Question: I use the default comment form in django as the document.But the tages like "name","url" aren't suit my need.I need them become chinese.How can I change these tages and How to custom form with the comment framework?Please help me.Thanks a lot.

And I custom the form but it doesn't work.
'''
form.py:
class CommentFormmodels(CommentForm):
name = forms.CharField(label=("Xing Ming "), max_length=50)
email = forms.EmailField(label=("Email address"))
url = forms.URLField(label=("Ge Ren Zhan Dian ")'enter code here', required=False)
comment = forms.CharField(label=('Ping Lun '), widget=forms.Textarea,
max_length=COMMENT_MAX_LENGTH)
def get_comment_model(self):
return CommentForm
def get_comment_create_data(self):
data = super(CommentFormmodels,self).get_comment_create_data()
data['name']=self.cleaned_data['name']
data['email'] = self.cleaned_data['email']
data['url'] = self.cleaned_data['url']
data['comment'] = self.cleaned_data['comment']
return data
__init__.py:
from comment.forms import CommentFormmodels
def get_fom():
return CommentFormmodels
'''
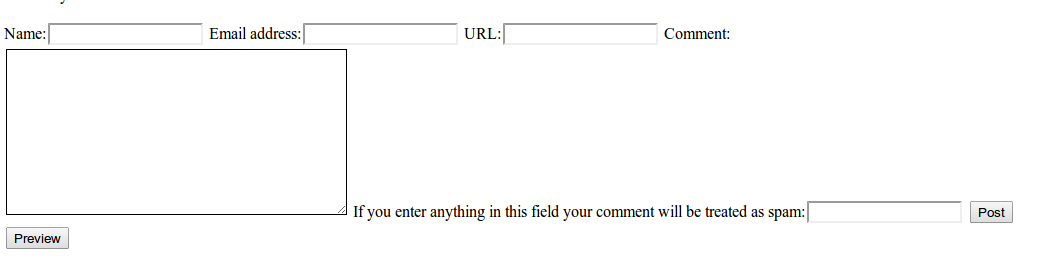
Answer: <URL>
You need to create your comments app, create new form from CommentForm and change labels in it.